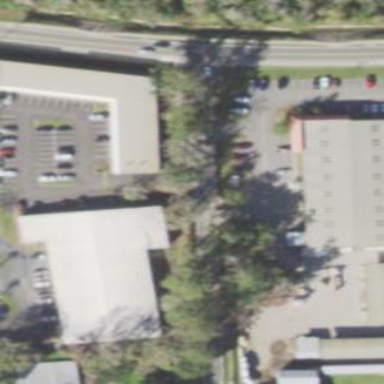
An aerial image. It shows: Commercial building that is associated with roller skating.